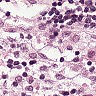
Metastatic tissue present: no